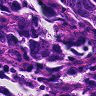
Metastatic tissue present: yes